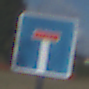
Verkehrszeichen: Sackgasse
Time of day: MorningAfternoon
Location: Outdoor (Suburban)
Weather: PartlyCloudy
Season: NotSpecified
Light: Natural